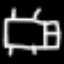
Label: bed